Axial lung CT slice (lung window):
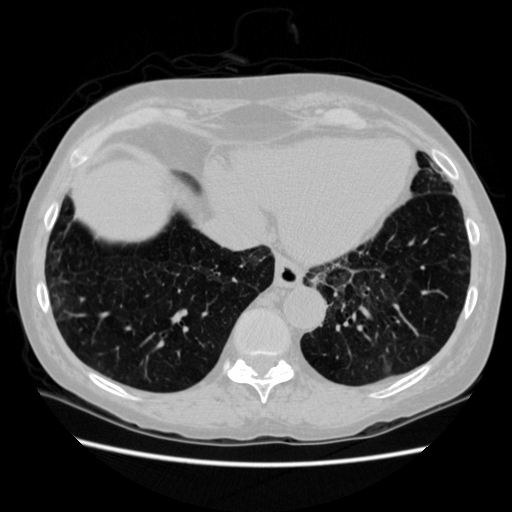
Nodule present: no